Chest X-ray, PA view. Patient: 38 years old, sex M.
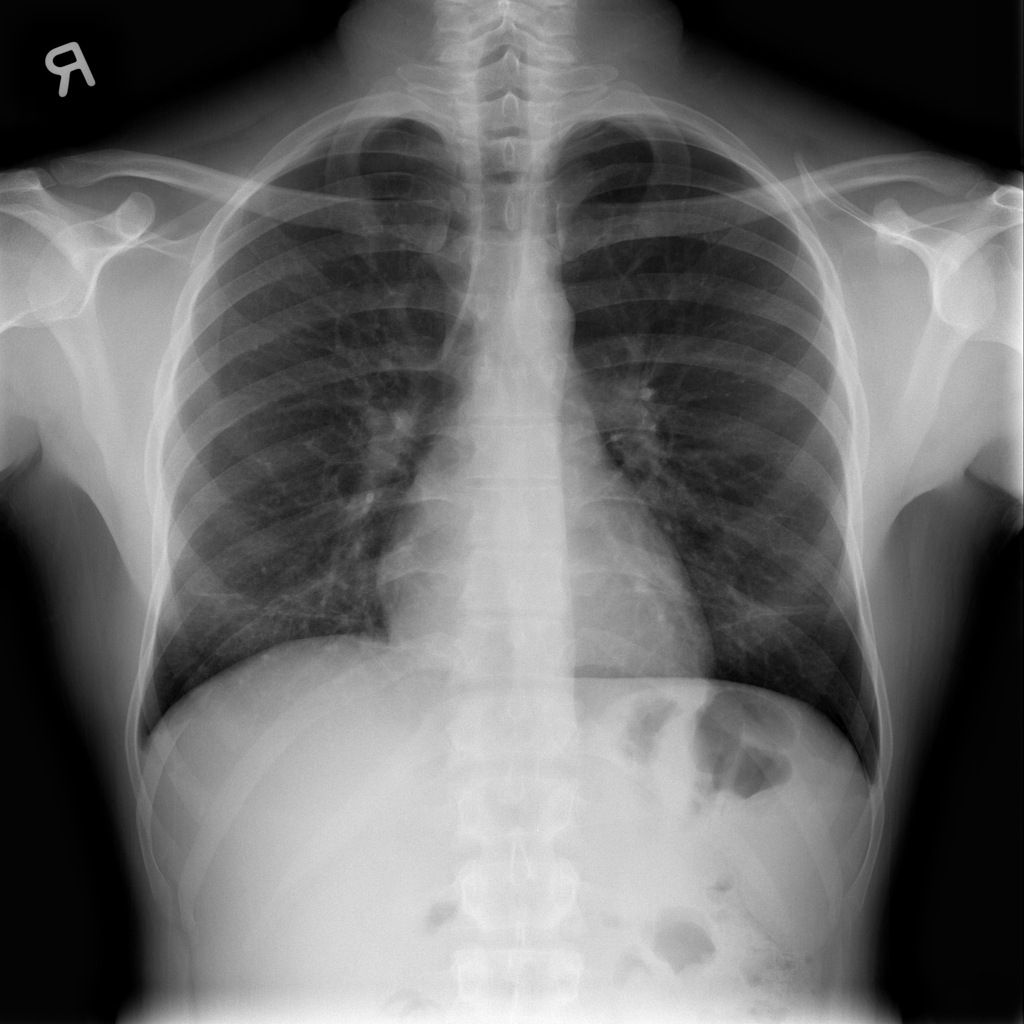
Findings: No Finding